Question: I really don't know what's wrong. One second, my file for my mobile app is working, then I resolved a conflict and PyCharm goes haywire. This is the error I see when I try to open the python console:
'''
Error:Python interpreter is not selected. Please setup Python interpreter first.
'''
I currently have the latest version of . I tried to delete and redownload PyCharm but when I did, it didn't work, so I deleted my 'venv' to reconfigure my environment but that was dumb because it's not allowing me to create a new interpreter. There are none there.
Also, I know this was an issue for a lot of people in the past but PyCharm's IDE has really changed since so all the past solutions aren't working, for instance I tried everything from this thread: <URL> and several others.
Here is a picture of how my PyCharm and Settings look:

I've never had IDE problems till now.
I followed the directions in this <URL> and it worked. All I had to do was start a new project but with my original file and existing sources.
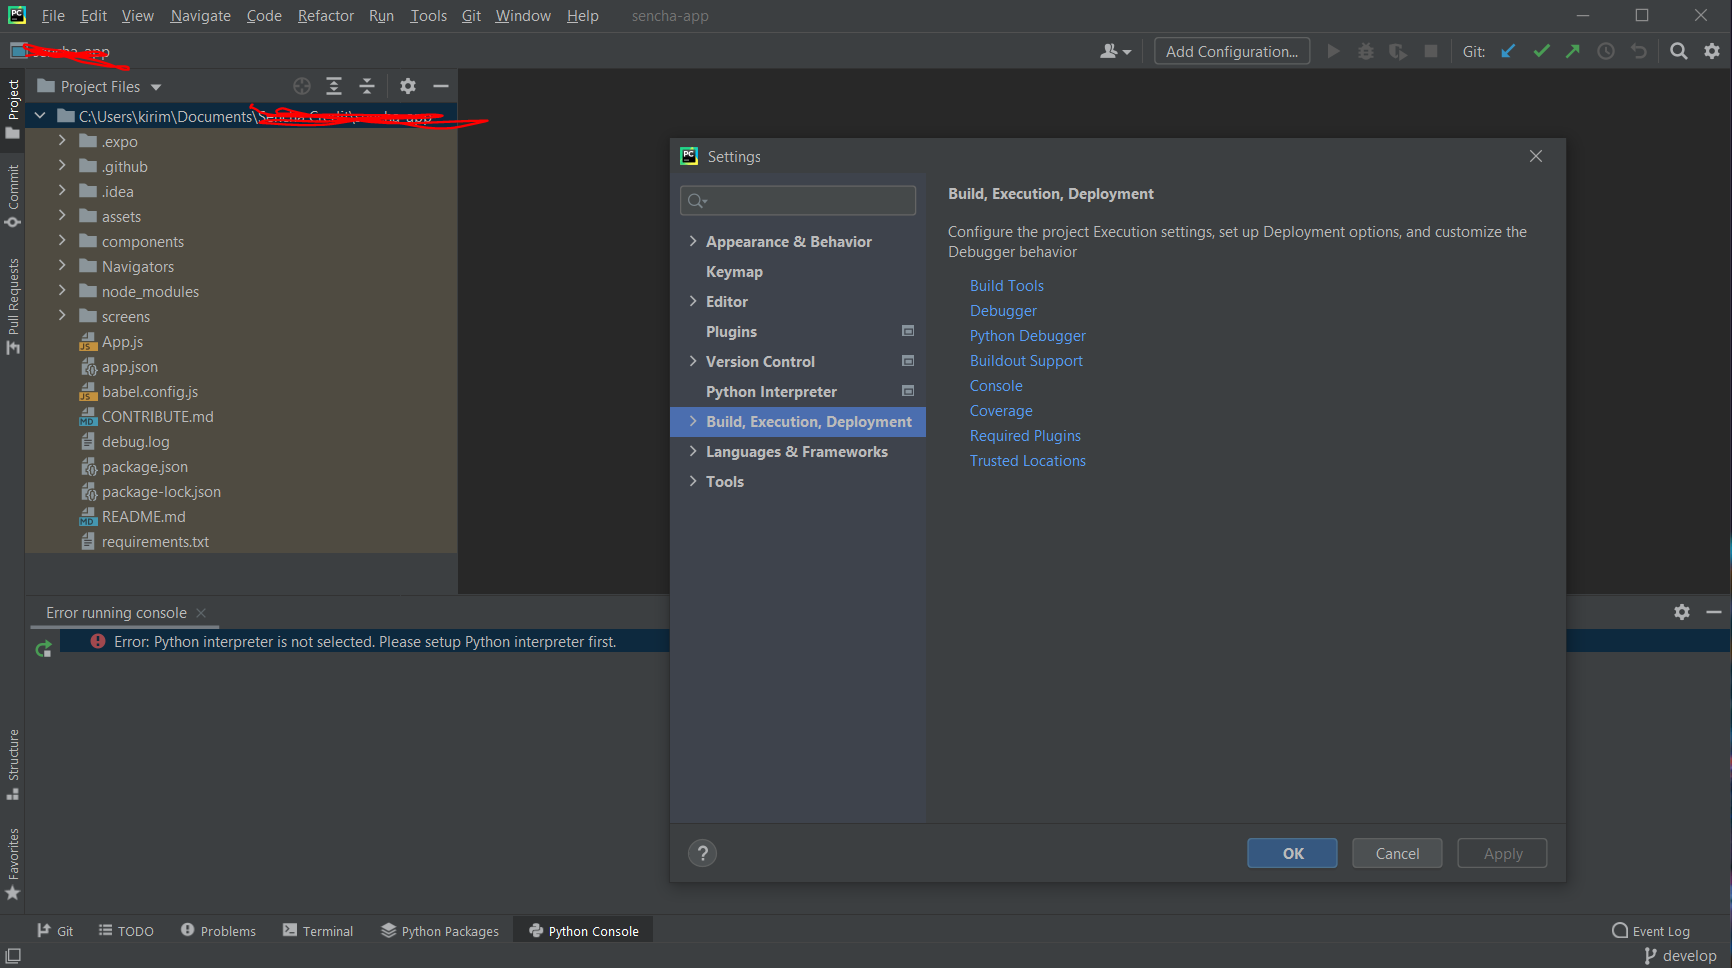
Answer: Go to File -> Settings -> Project: [Your project name] -> Python Interpreter.
Then:
Select the Python interpreter you wish to use from the drop-down menu.
-- OR --
Press the cog button to add a new interpreter, which you may need to do if you have deleted yours! You just need to have the "New environment" radio button selected, choose a location for the virtual environment and select a base interpreter.